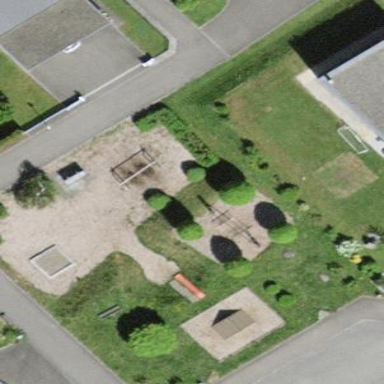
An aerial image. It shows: Playground area for leisure activities on the land.